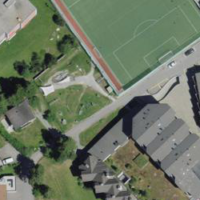
EUNIS habitat code: 54
Species observed at this site:
Sonchus arvensis